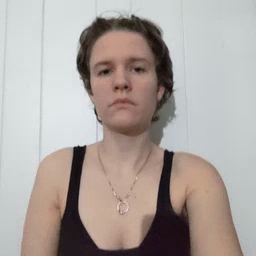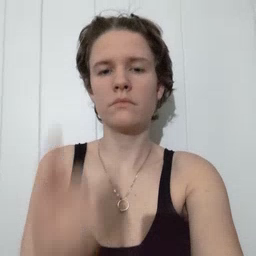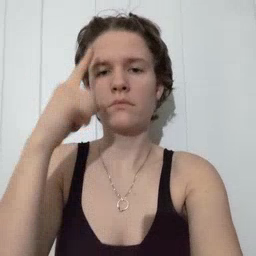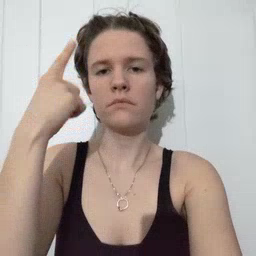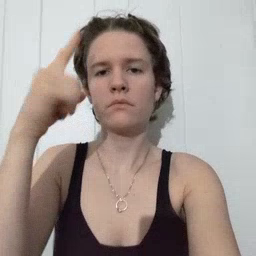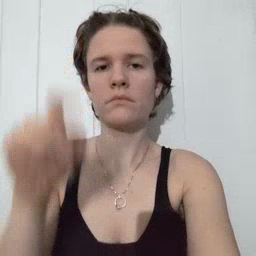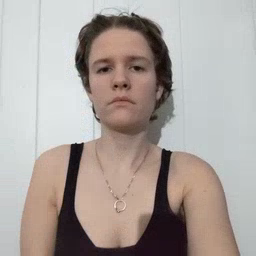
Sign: for